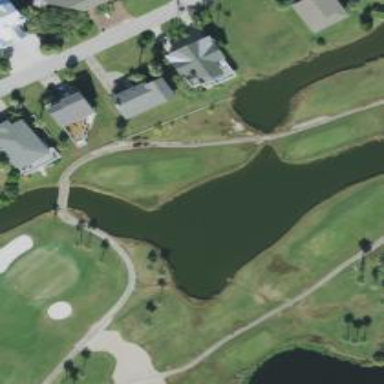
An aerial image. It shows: Path for both roads and golfers.